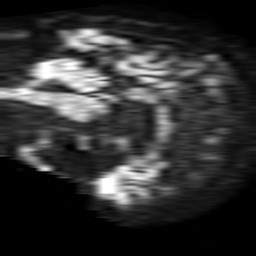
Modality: TRACE
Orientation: sagittal
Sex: male
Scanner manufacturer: philips
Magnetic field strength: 1.5 T
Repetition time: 3.395 s
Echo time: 0.06922 s